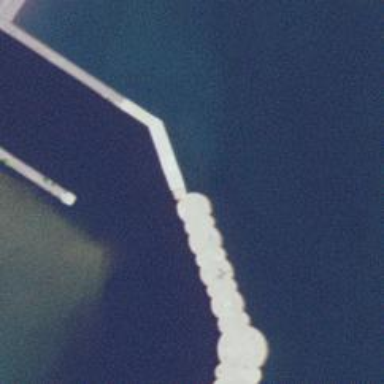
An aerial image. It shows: Breakwater structure.